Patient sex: M
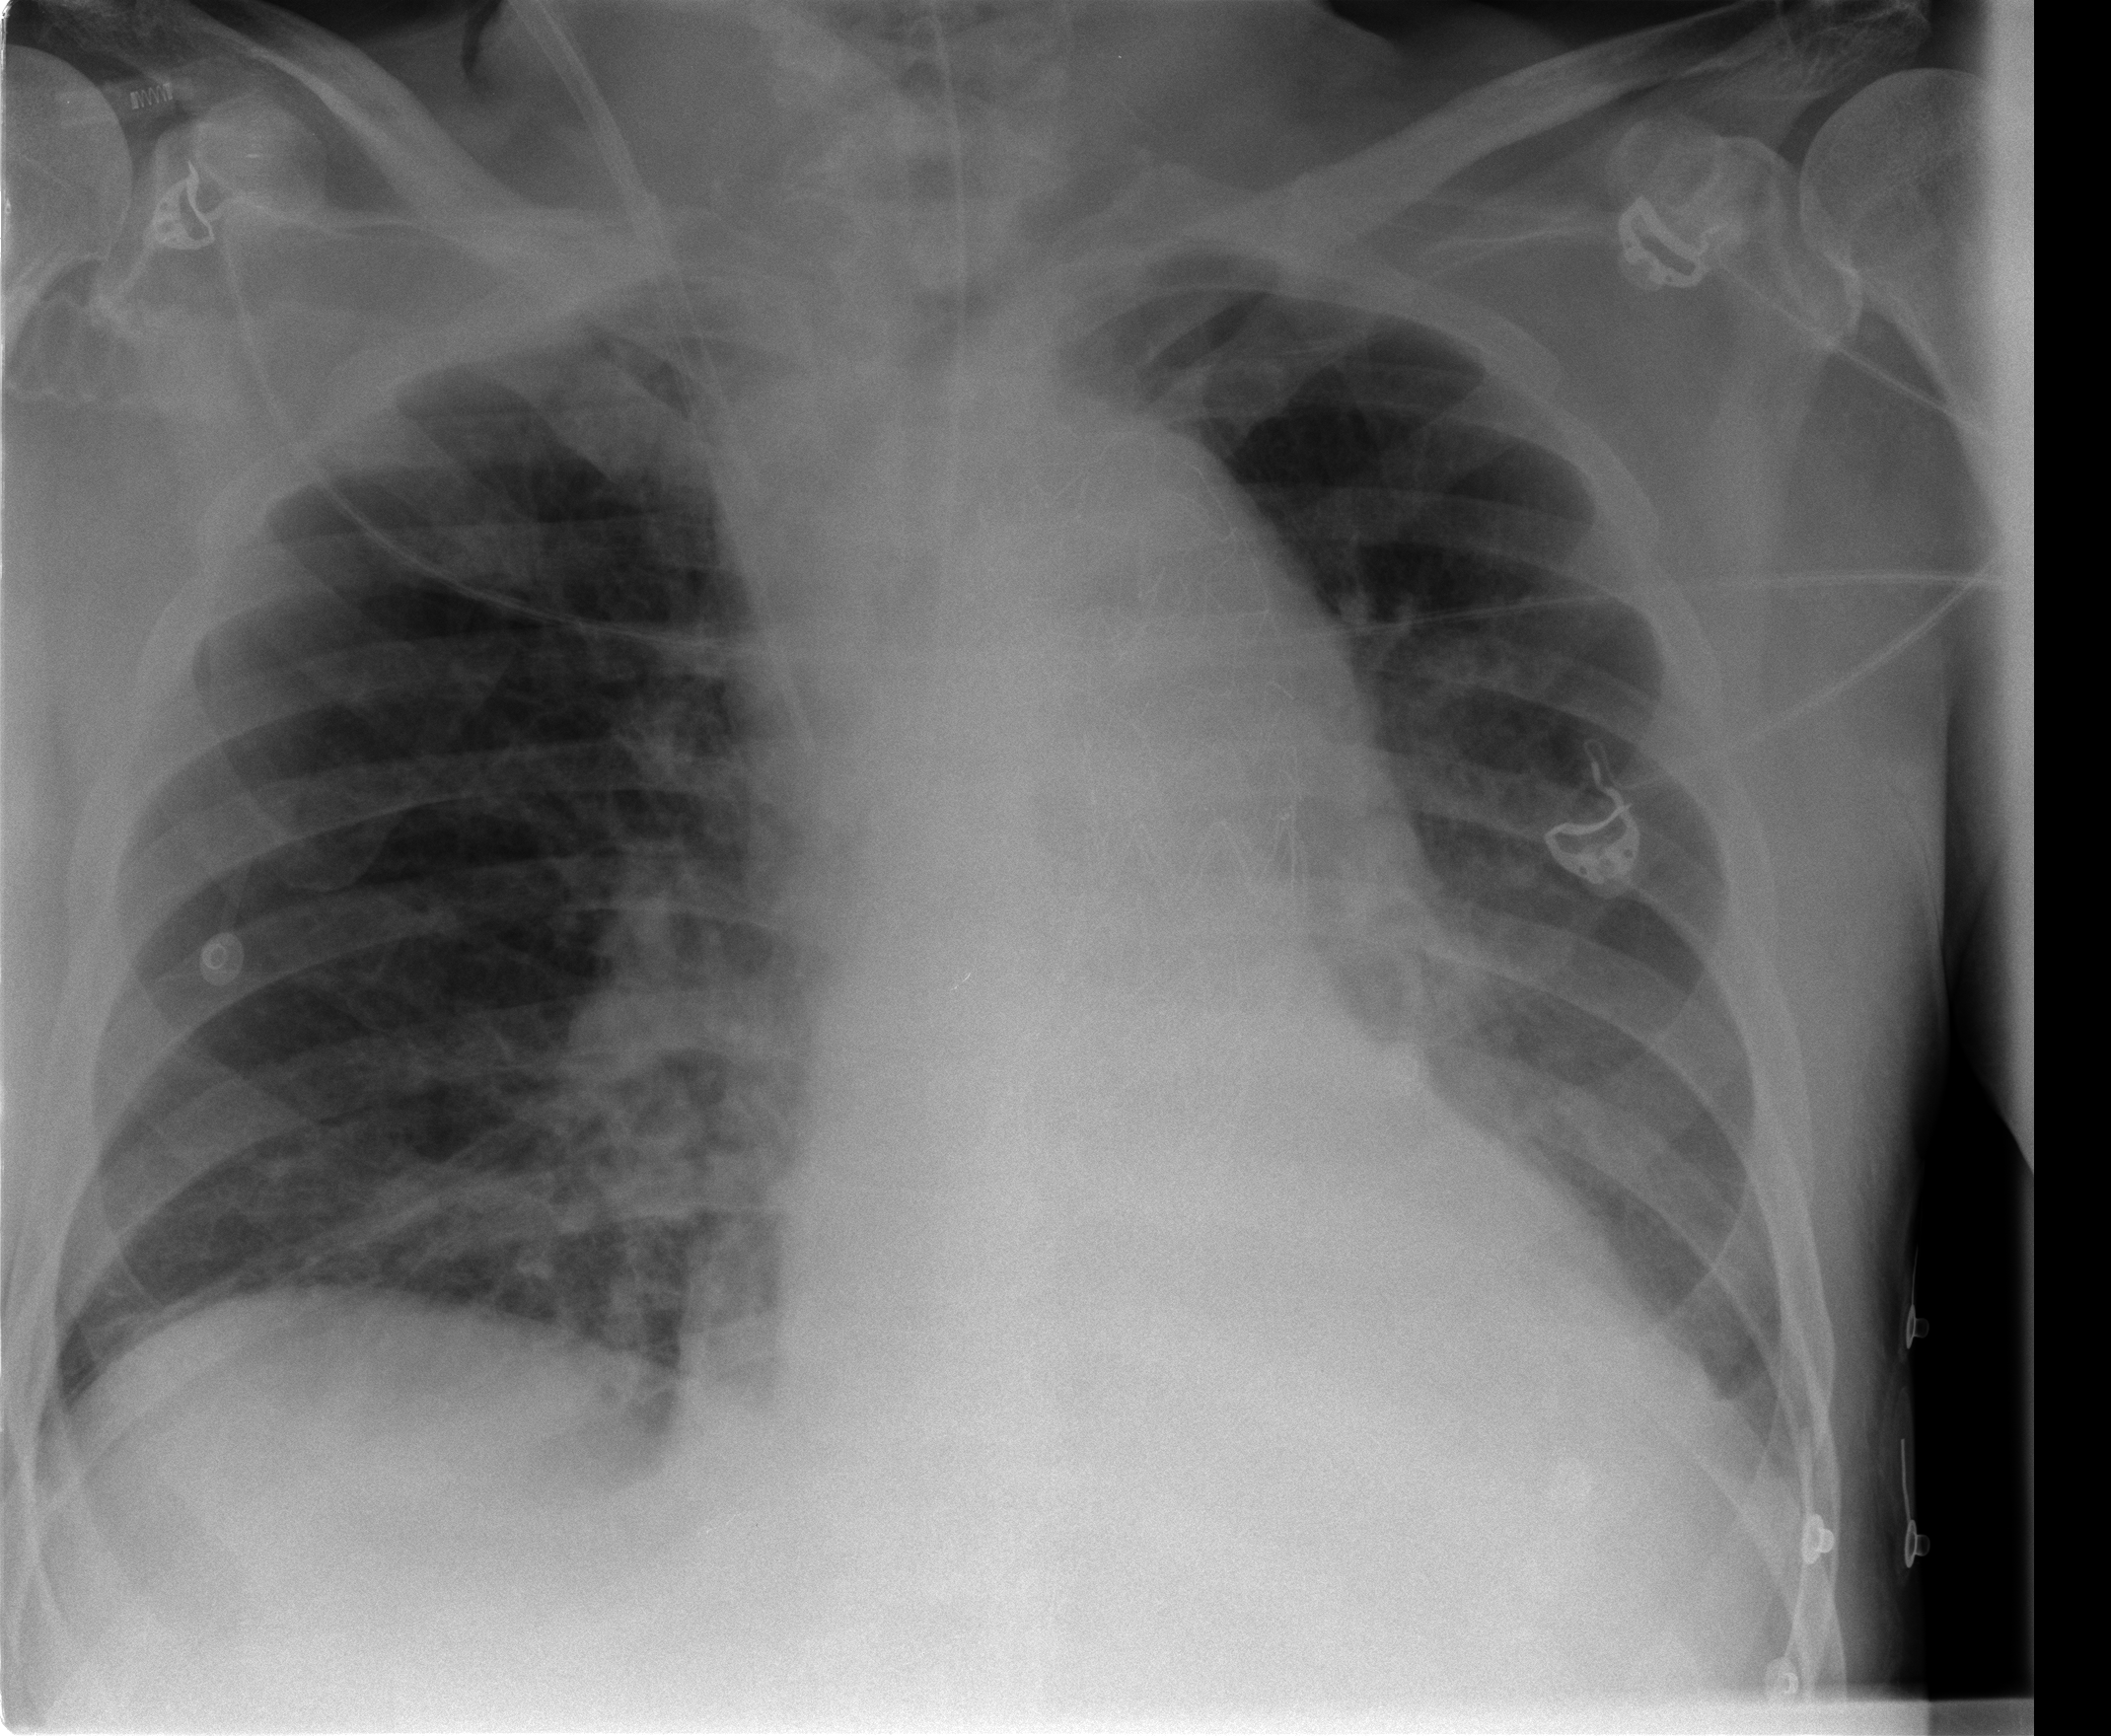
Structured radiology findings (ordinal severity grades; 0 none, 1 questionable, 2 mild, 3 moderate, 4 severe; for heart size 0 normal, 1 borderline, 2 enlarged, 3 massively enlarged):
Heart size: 2
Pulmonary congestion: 0
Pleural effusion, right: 0
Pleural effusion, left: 2
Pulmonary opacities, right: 0
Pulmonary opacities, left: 0
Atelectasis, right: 2
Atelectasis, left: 2